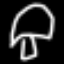
Label: mushroom